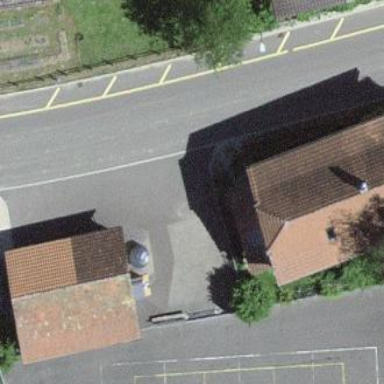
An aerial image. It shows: Residential building.